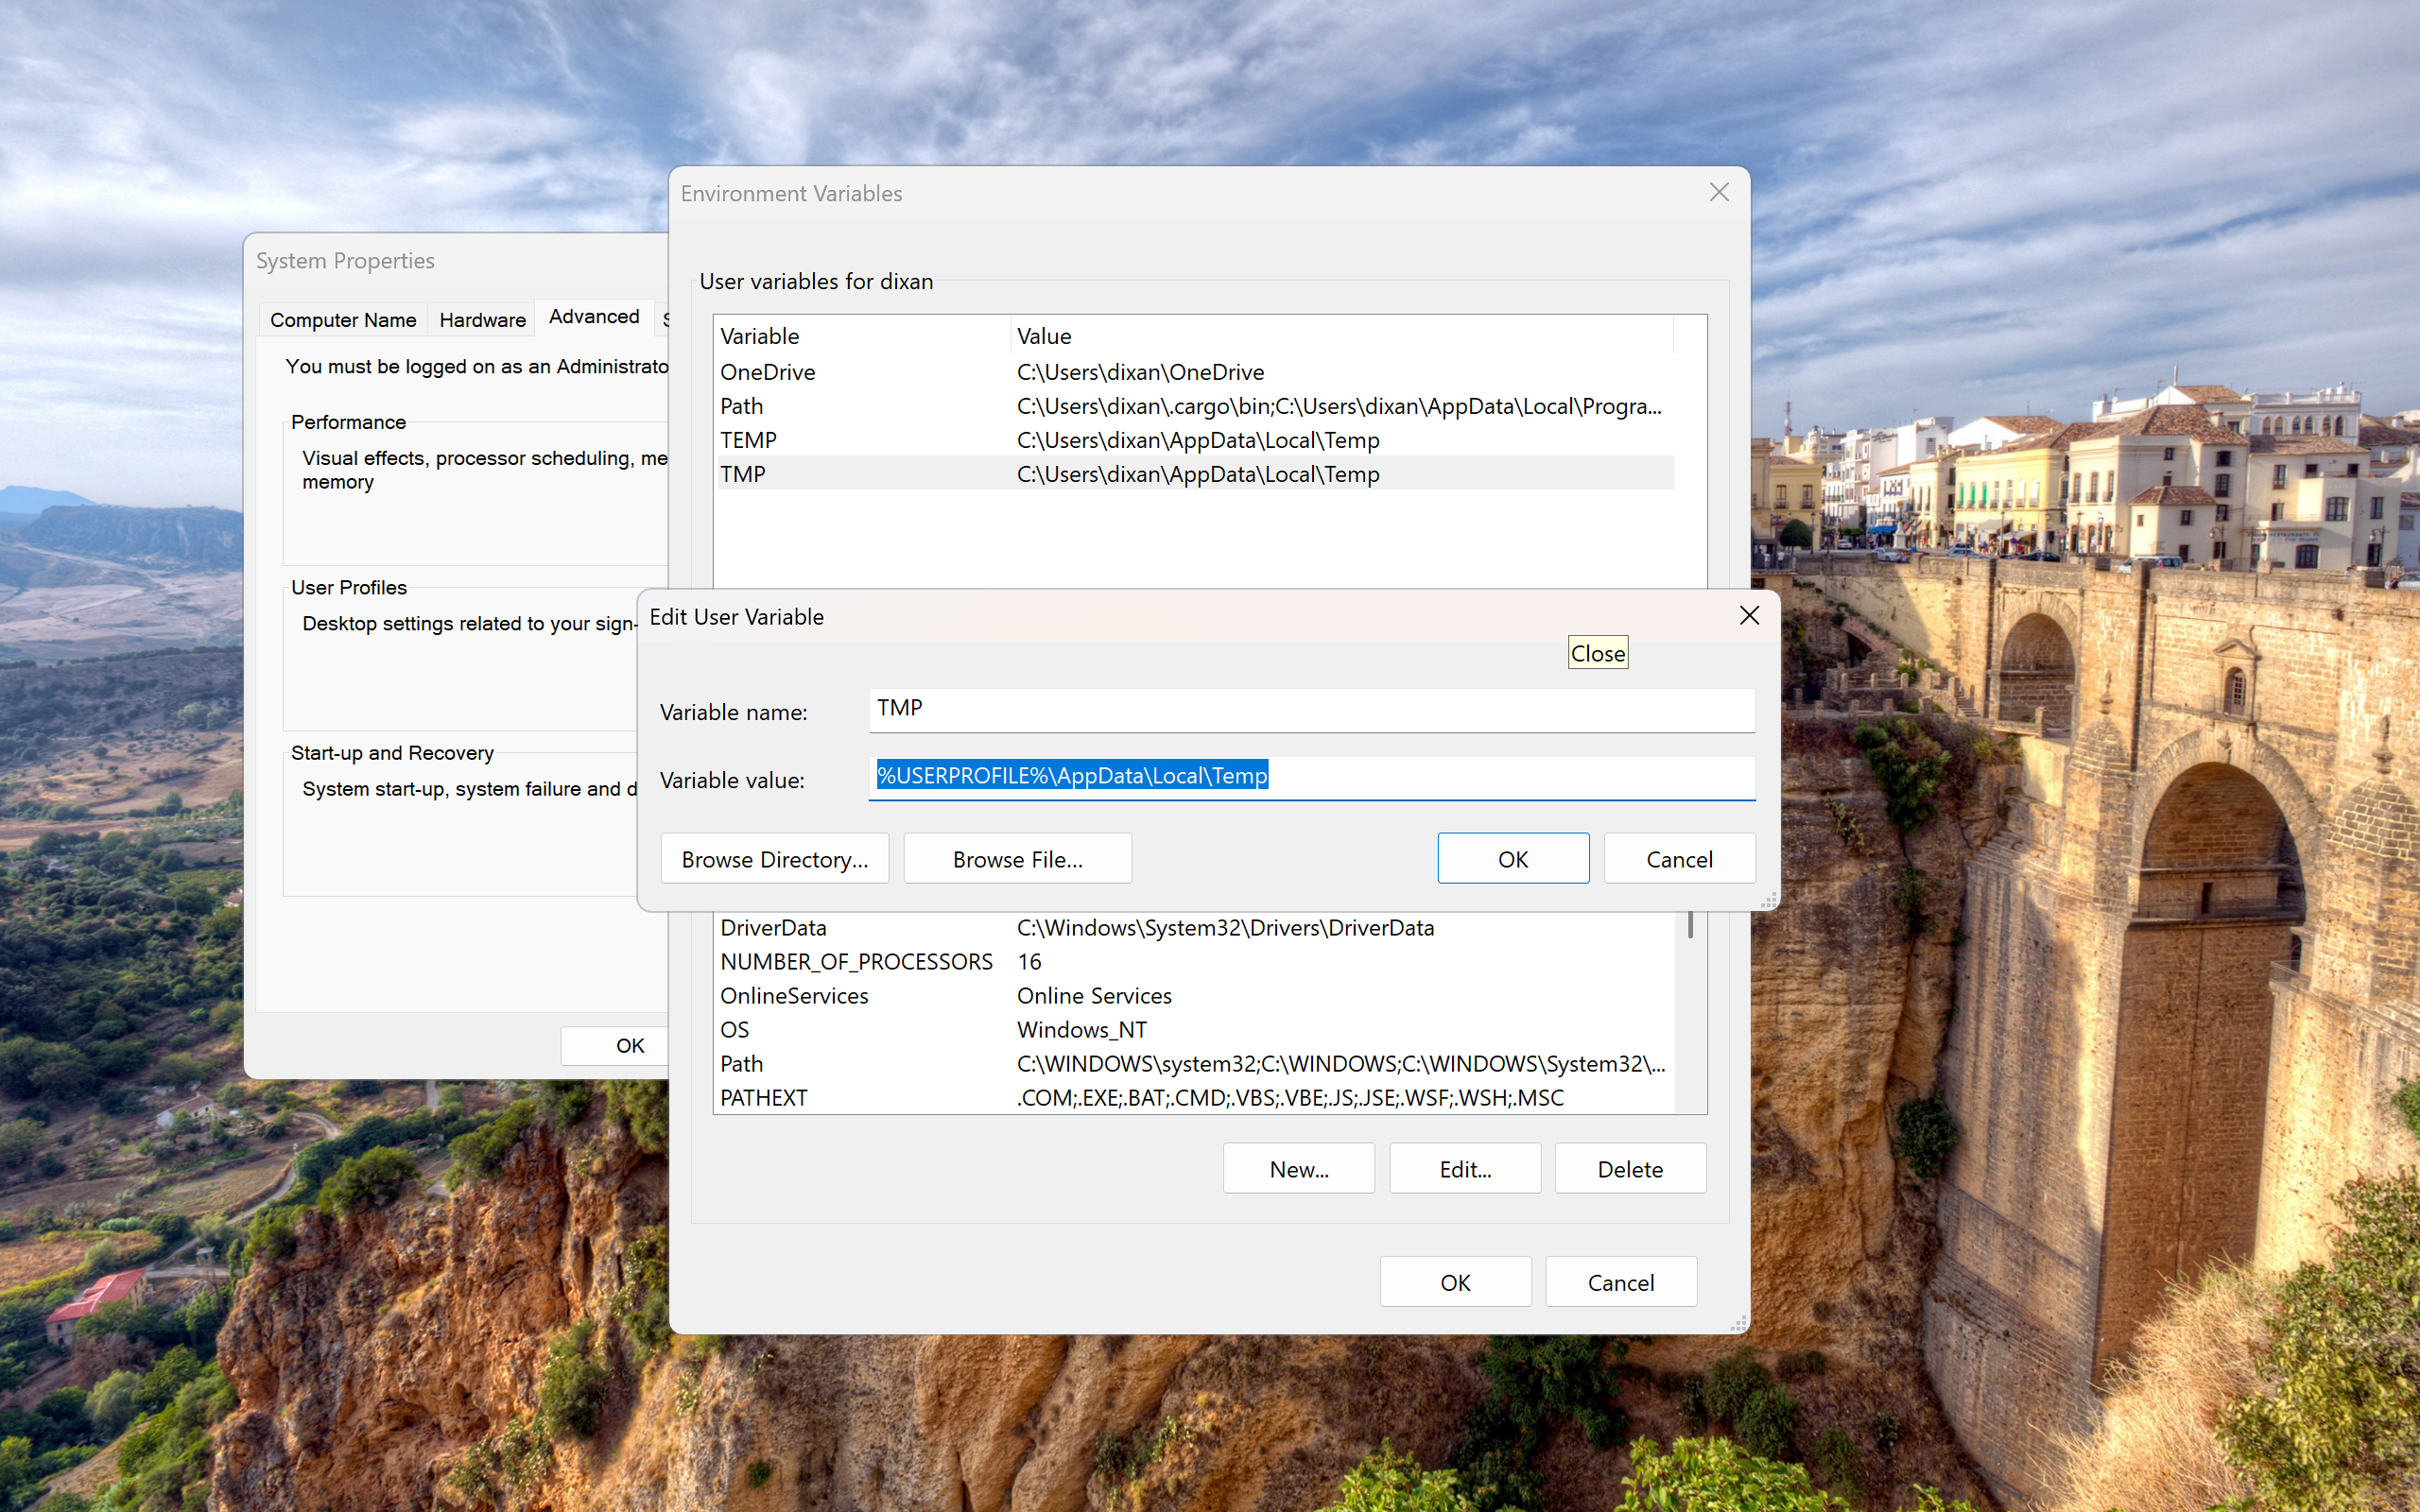
UI elements on screen:
"Desktop - window"
"window"
"value: Close"
"Google Gemini - window"
"System - menu bar - Contains commands to manipulate the window"
"System - menu item"
"title bar - value: Google Gemini"
"Minimise - button - Moves the window out of the way"
"Maximise - button - Makes the window full screen"
"Close - button - Closes the window"
"window"
"Taskbar - pane"
"pane"
"Running applications - pane"
"System Properties - window"
"title bar - value: System Properties"
"Close - button - Closes the window"
"System Properties - dialog - You must be logged on as an Administrator to make most of these chan..."
"Advanced - window"
"Advanced - property page - You must be logged on as an Administrator to make most of these changes."
"You must be logged on as an Administrator to make most of these changes. - window"
"You must be logged on as an Administrator to make most of these changes. - text"
"Performance - window"
"Performance - grouping - Visual effects, processor scheduling, memory usage and virtual memory"
"Visual effects, processor scheduling, memory usage and virtual memory - window"
"Visual effects, processor scheduling, memory usage and virtual memory - text"
"Settings... - window"
"Settings... - button"
"User Profiles - window"
"User Profiles - grouping - Desktop settings related to your sign-in"
"Desktop settings related to your sign-in - window"
"Desktop settings related to your sign-in - text"
"Settings... - window"
"Settings... - button"
"Start-up and Recovery - window"
"Start-up and Recovery - grouping - System start-up, system failure and debugging information"
"System start-up, system failure and debugging information - window"
"System start-up, system failure and debugging information - text"
"Settings... - window"
"Settings... - button"
"Environment Variables... - window"
"Environment Variables... - button"
"OK - window"
"OK - button"
"Cancel - window"
"Cancel - button"
"Apply - window"
"Apply - button"
"window"
"tab control"
"Computer Name - tab"
"Hardware - tab"
"Advanced - tab"
"System Protection - tab"
"Remote - tab"
"window"